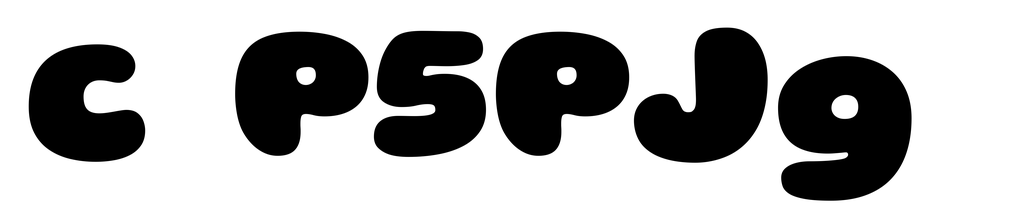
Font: Gluten_Black